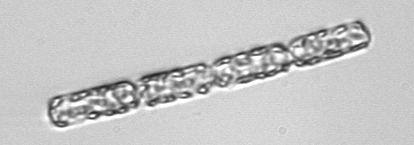
Label: Dactyliosolen_fragilissimus